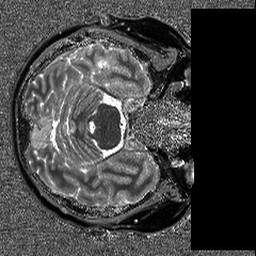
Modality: T1map
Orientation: axial
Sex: female